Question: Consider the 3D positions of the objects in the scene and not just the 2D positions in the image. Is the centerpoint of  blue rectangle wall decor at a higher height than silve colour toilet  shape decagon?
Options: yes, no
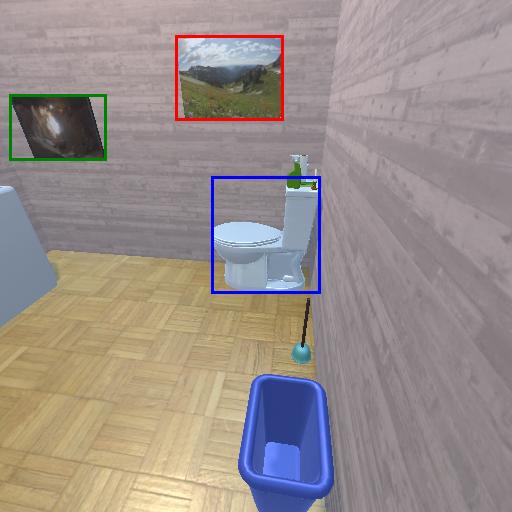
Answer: yes